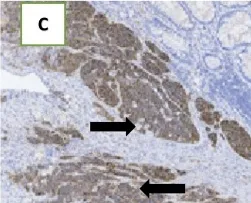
Positive result for the brown-stained cytoplasm for synaptophysin in neoplastic cells (black arrows).
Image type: pathology (immunostaining)